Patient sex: M
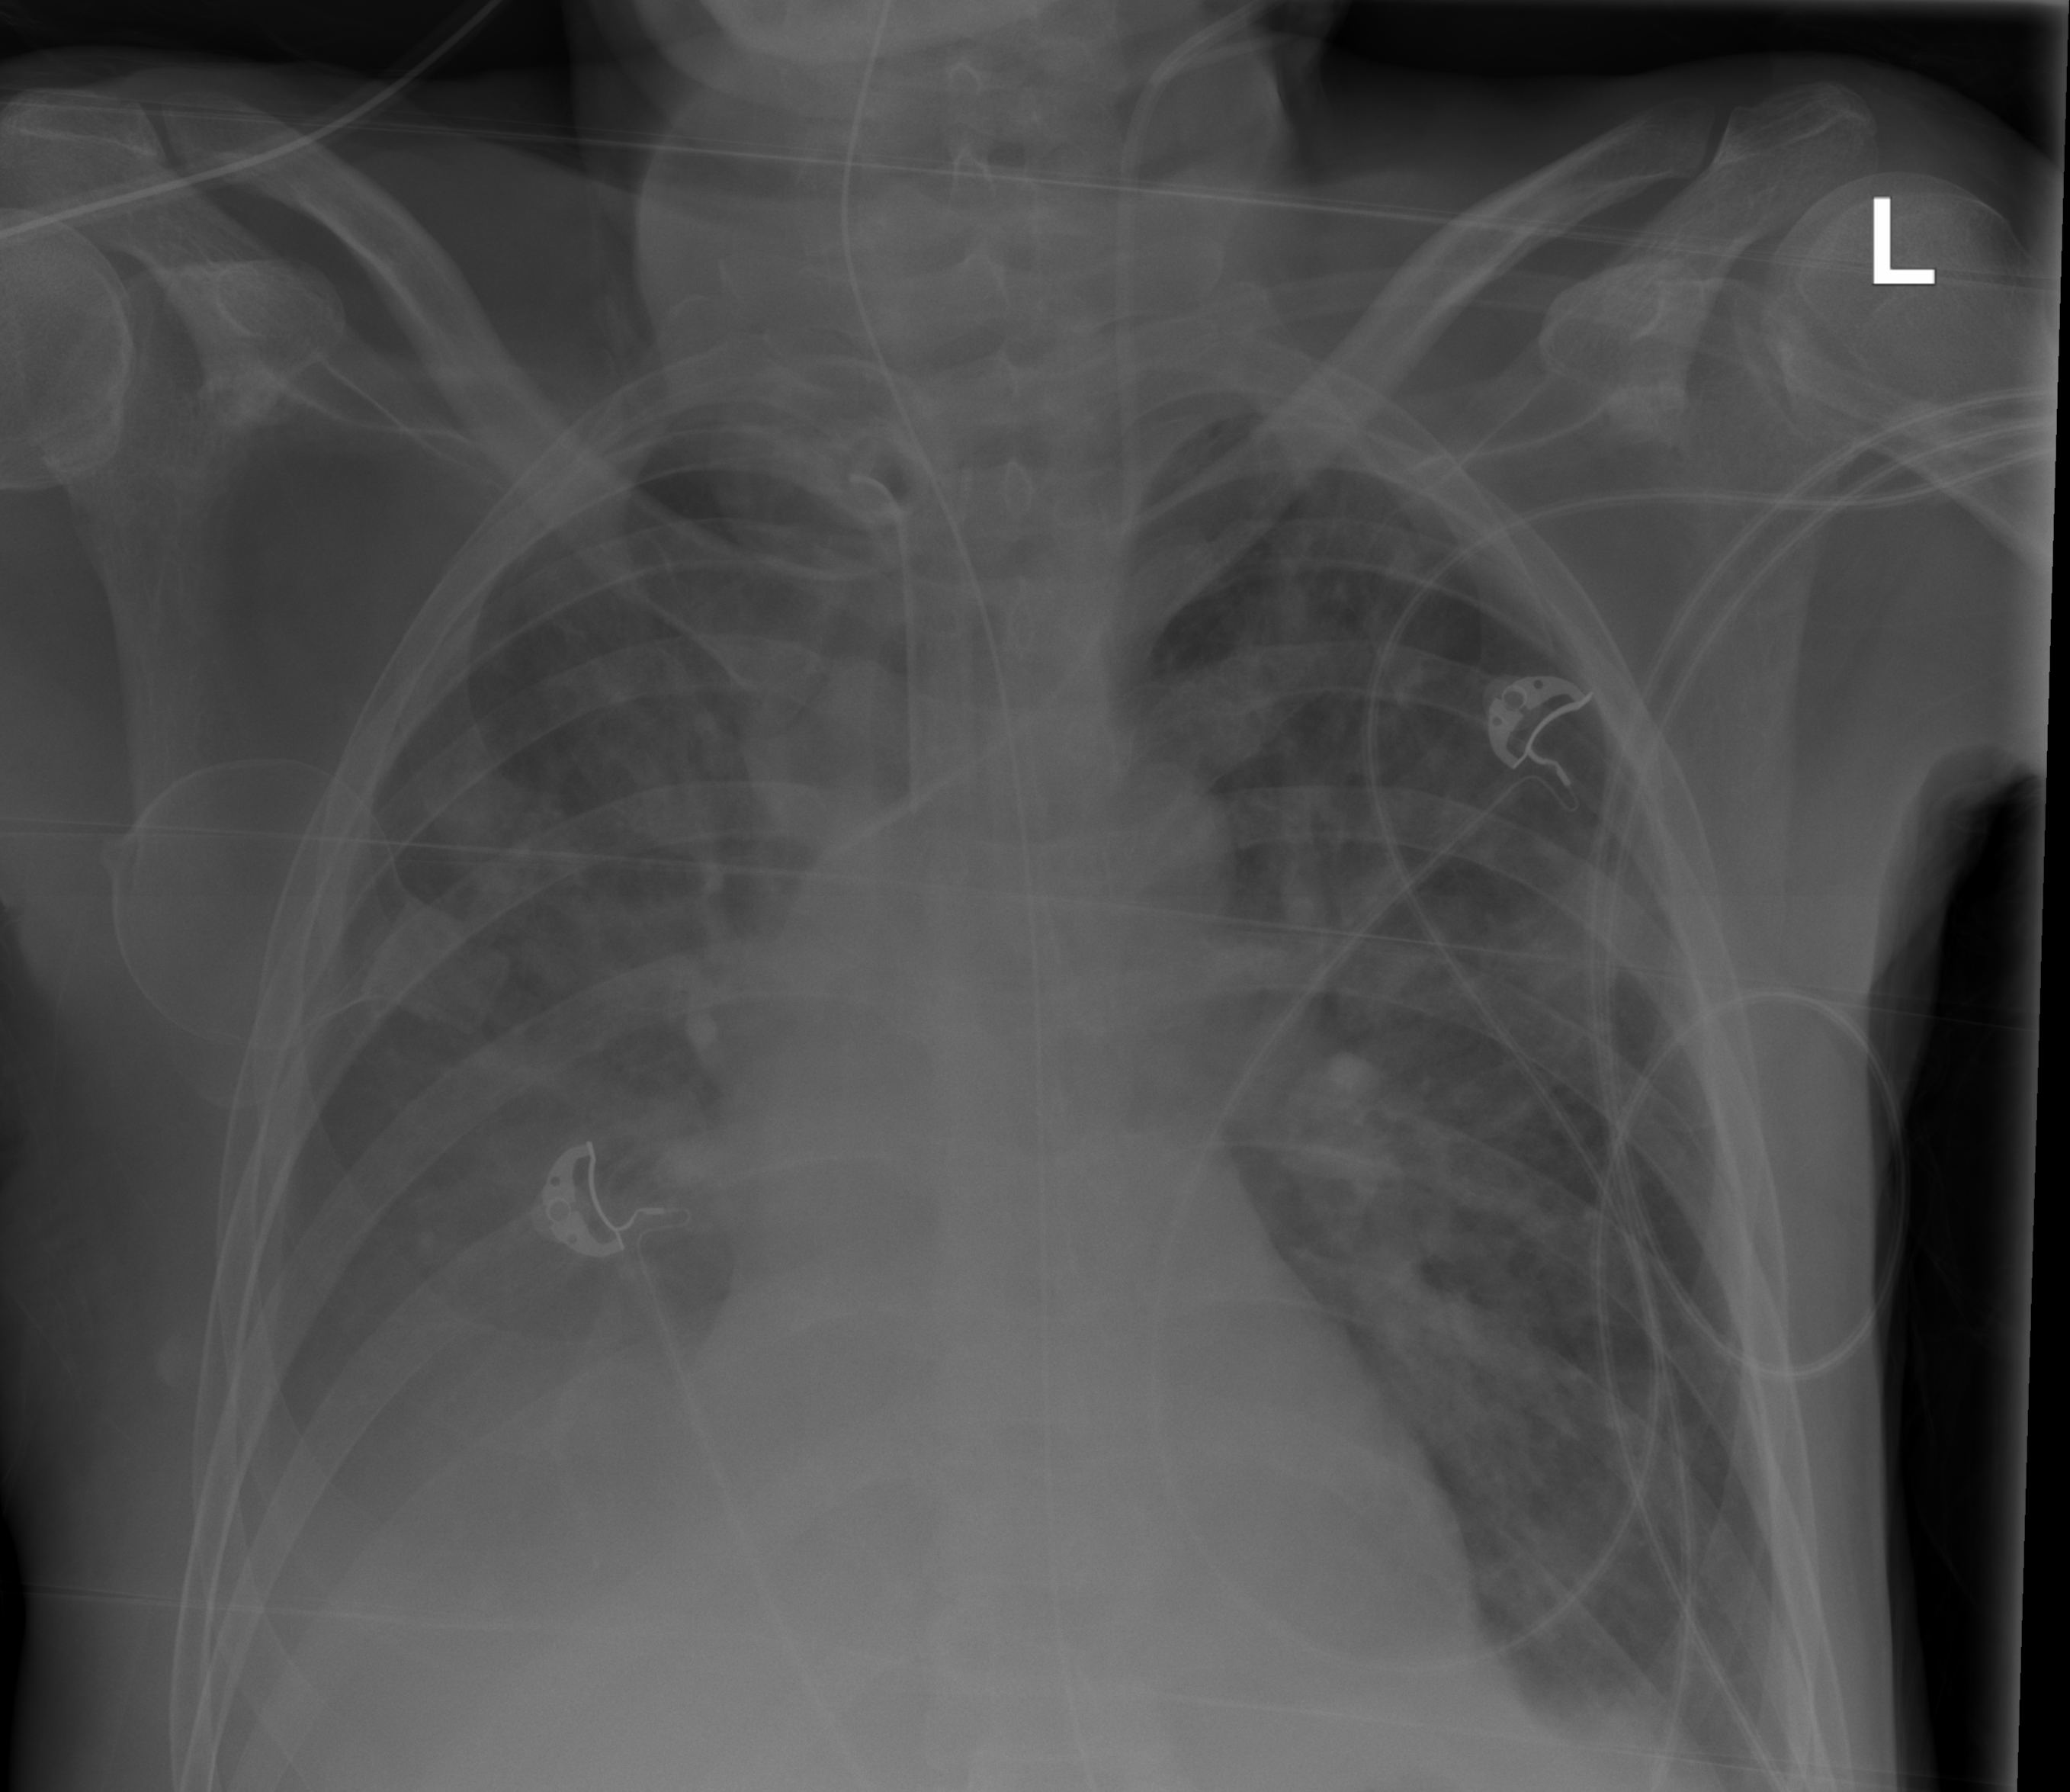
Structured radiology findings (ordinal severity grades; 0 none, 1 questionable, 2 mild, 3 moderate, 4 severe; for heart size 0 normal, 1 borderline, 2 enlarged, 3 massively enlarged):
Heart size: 2
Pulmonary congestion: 0
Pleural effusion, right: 3
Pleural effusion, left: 2
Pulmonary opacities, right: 0
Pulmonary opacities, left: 2
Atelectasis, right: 2
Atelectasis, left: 2